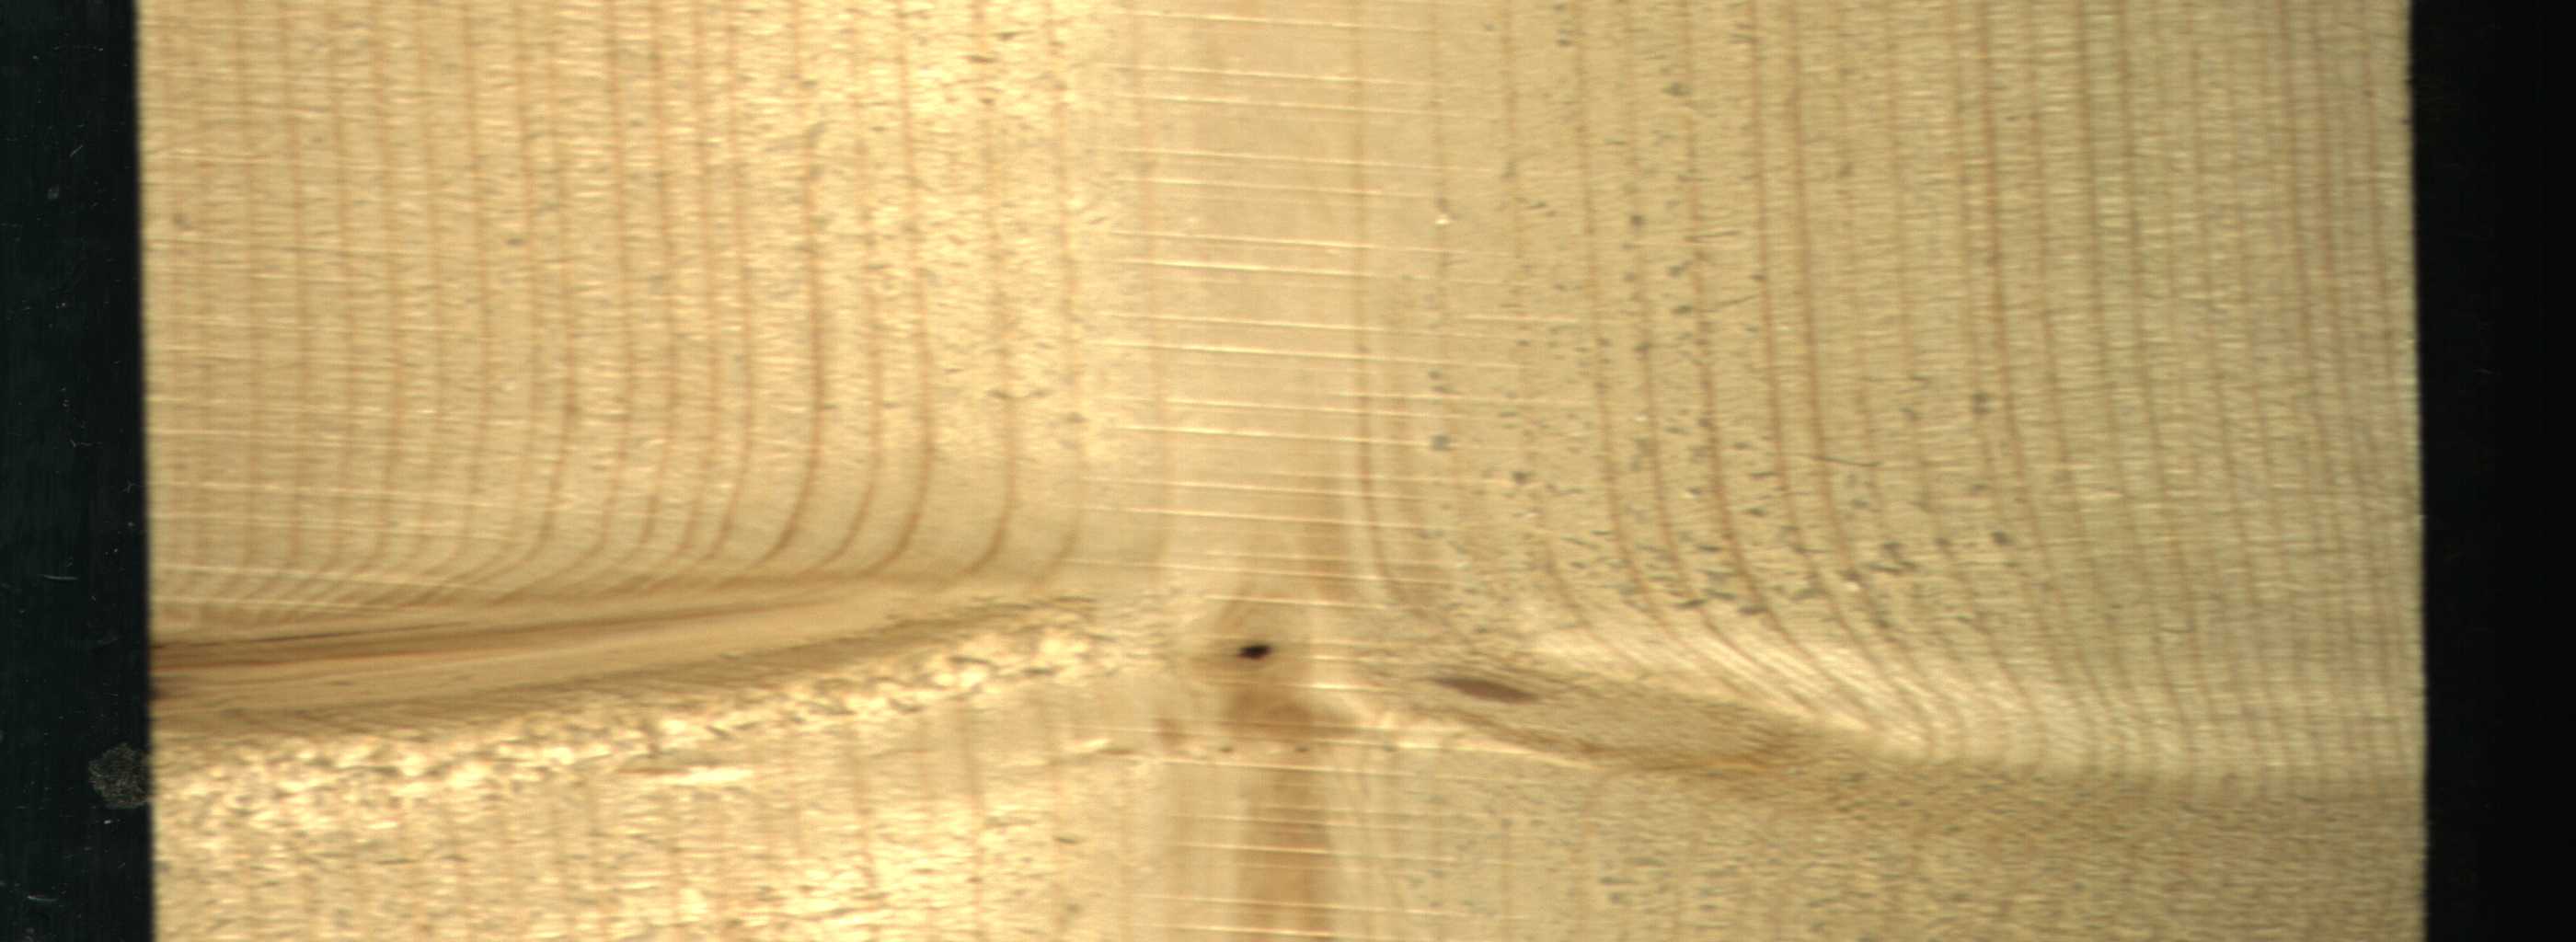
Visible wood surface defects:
Dead_Knot
Live_Knot
Live_Knot